Question: I am wanting to use this JavaScript library <URL> to generate an Event style heatmap like GitHub uses.
I plan to use it to represent how many actions occur on my Project Management application per day on a Task record.
For example each square will be 1 day. It's color and number of items shown when you hover a square will be the total number of activities performed on that Task record for that day.
A Task activity includes:
- -
So on 6/17/2015 if 5 comments are made on a Task and the assigned user field is updated. It would show 6 items for that days square on the generated heatmap.

What I need help with is generating the JSON that will generate the Heatmap for each Task record.
I will be pulling the for a Task from a MySQL Database.
So I should be able to query the database to count all records created in my activity DB table per day on a Task.
My Heatmap start and end dates will be the start date set as the date the Task record was created. The End date will be today's date.
Assuming my MySQL Database structure looks like this:
'''
Table name: task_activities
activity_id
task_id
activity_type
created_datetime
'''
So I will need to the total number of records per day whre the 'task_id' = the Task record I am building the JSON output for.
The JSON output needs to be in this format:
'''
{
"timestamp": 5,
"timestamp2": 2,
"timestamp3": 4,
...
}
'''
The 'timestamp' needs to represent the day and the value will be the total number of MySQL Activity records on that day for that Task ID.
Can someone help me to generate the desired MySQL to generate a JSON result in that format where each day is a 'Timestamp' value and the number is the total number of activities for that task record on that given day?
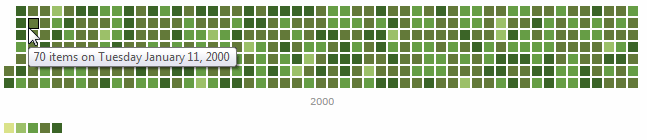
Answer: You want to bring the data together by date, irrespective of the time of day, but the date element in each row includes a time. Thus, you need to extract the date portion of the 'date_created' field:
'''
SELECT DATE_FORMAT(DATE('date_created'), '%Y-%m-%dT00:00:00') AS 'date',
COUNT('event_id') AS 'count'
FROM 'task_activities'
WHERE 'task_id'='242'
GROUP BY DATE('date_created');
'''
The 'GROUP BY DATE()' fragment uses just the date part as the grouping element. The 'DATE_FORMAT()' fragment returns the date formatted in a custom way. Refer to the <URL> for the modifiers available.
Here is an <URL> demoing the behavior.